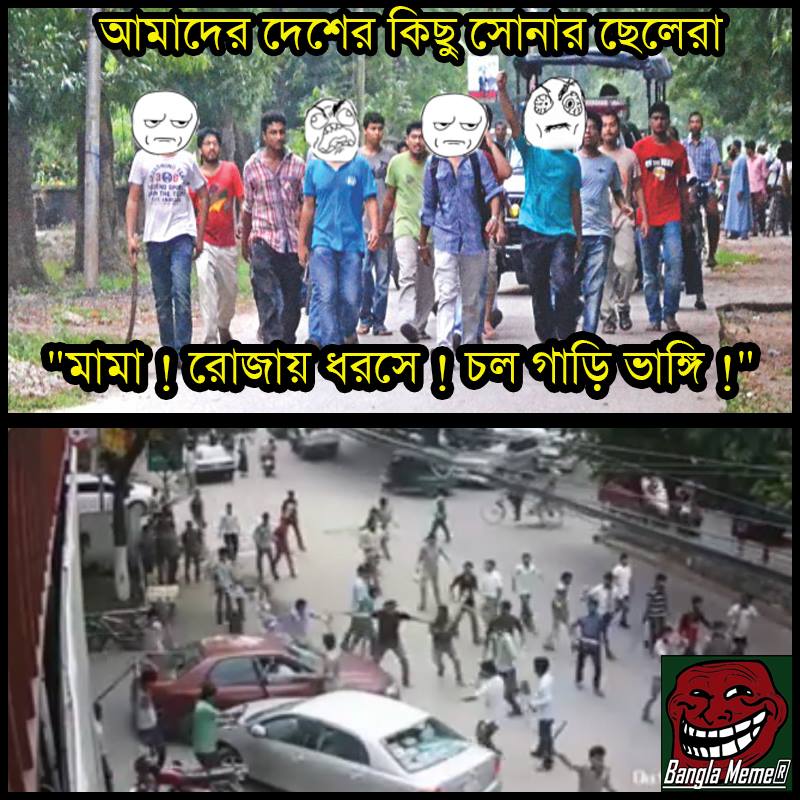
Caption: আমাদের দেশের কিছু সোনার ছেলেরা      "মামা ! রোজায় ধরসে !  চল গাড়ি ভাঙ্গি ! "
Label: hate